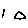
Label: triangle